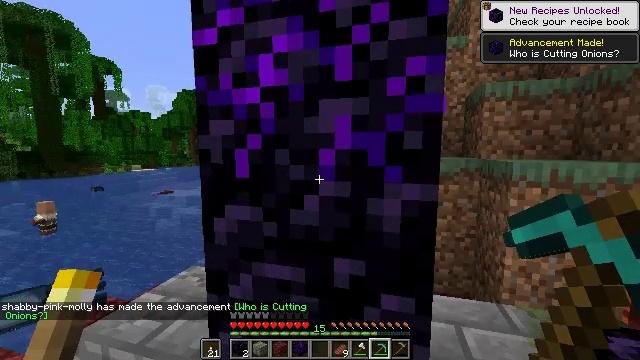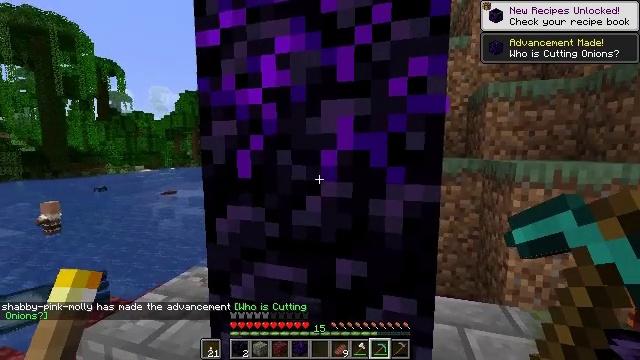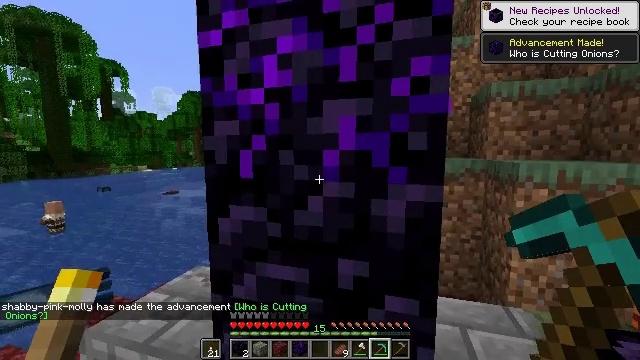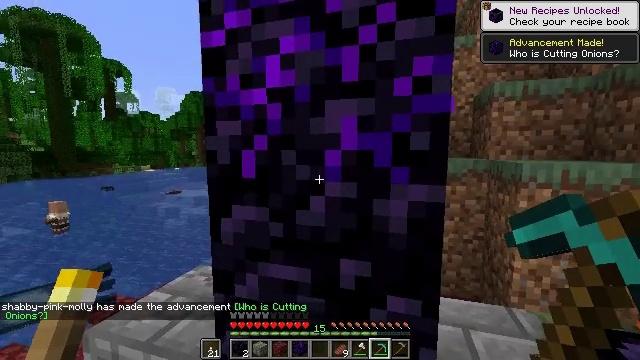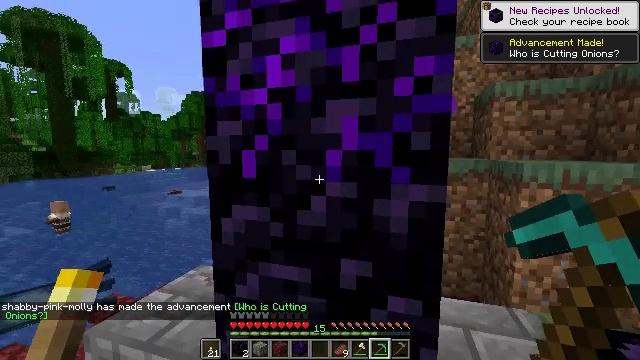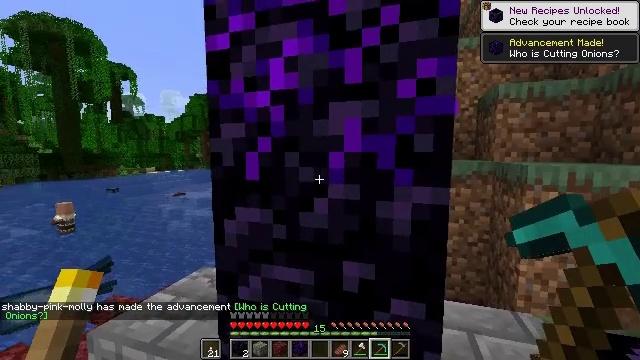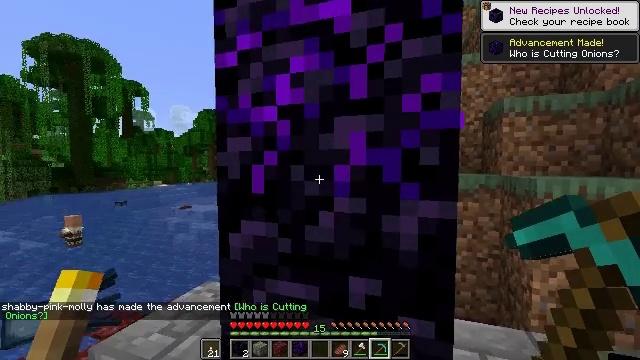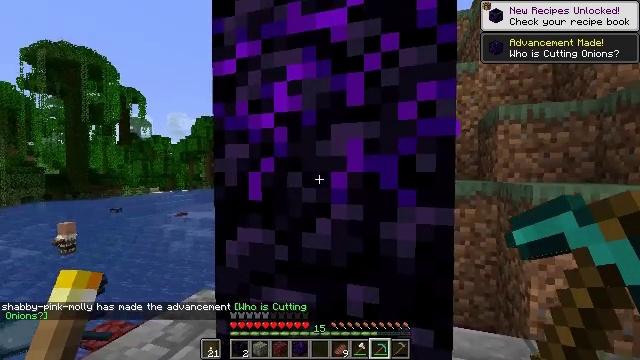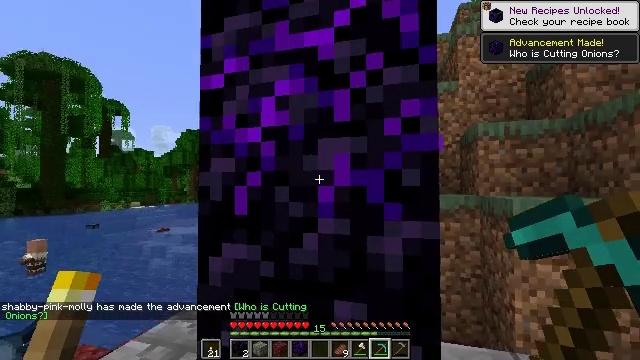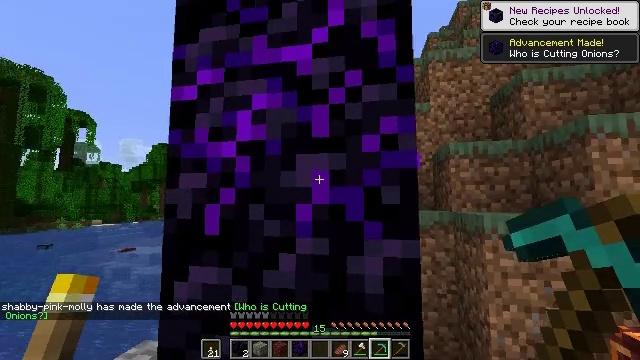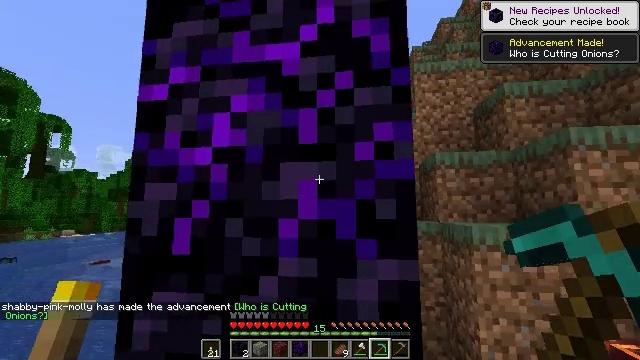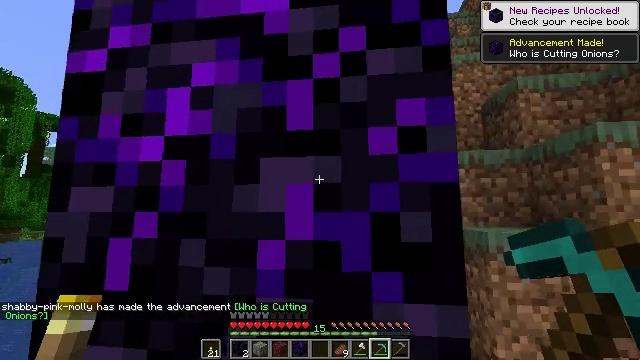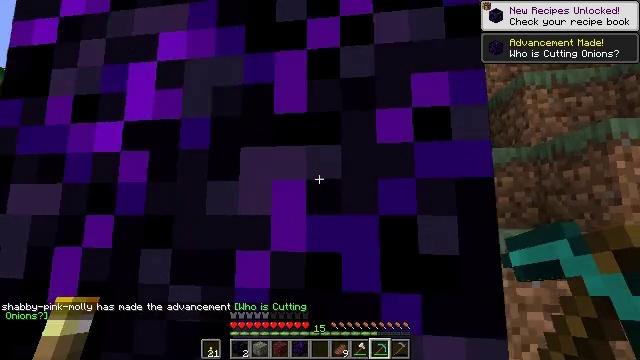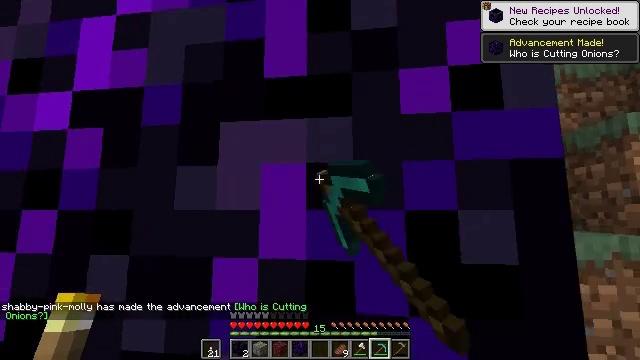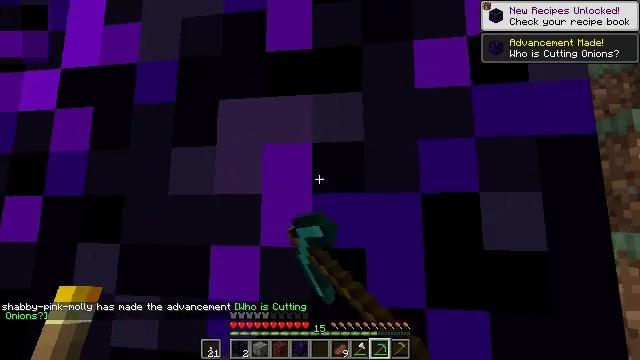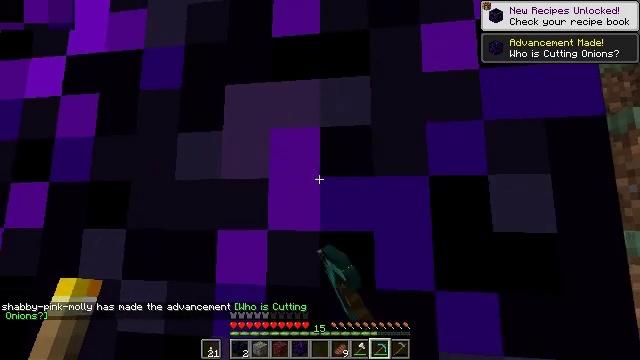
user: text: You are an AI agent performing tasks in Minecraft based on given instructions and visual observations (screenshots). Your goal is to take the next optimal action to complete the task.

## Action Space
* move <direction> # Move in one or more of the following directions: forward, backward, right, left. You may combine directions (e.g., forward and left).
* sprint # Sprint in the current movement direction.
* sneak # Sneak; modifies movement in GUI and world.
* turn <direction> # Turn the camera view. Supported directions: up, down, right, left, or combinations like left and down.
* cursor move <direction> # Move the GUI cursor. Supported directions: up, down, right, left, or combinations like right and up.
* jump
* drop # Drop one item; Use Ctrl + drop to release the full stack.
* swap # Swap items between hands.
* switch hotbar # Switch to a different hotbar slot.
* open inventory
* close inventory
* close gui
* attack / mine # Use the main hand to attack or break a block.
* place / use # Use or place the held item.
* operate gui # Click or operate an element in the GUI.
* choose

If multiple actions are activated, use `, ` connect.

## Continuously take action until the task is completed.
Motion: motion action
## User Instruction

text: Use a pickaxe to gather crying obsidian.
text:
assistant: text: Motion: no_op
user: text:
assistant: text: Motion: no_op
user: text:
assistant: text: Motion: no_op
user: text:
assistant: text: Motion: no_op
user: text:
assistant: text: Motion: no_op
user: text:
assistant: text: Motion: turn left and up
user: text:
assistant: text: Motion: turn up
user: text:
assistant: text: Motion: turn right and up
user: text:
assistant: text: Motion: move forward, turn right and up
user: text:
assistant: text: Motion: move forward, turn right and up
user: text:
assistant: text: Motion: move forward
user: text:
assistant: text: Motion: move forward, attack / mine
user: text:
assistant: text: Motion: attack / mine
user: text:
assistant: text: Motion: attack / mine
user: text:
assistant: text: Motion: attack / mine
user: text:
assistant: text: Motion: attack / mine
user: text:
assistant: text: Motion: attack / mine
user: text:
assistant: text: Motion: attack / mine
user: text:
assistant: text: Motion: attack / mine
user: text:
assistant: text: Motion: attack / mine
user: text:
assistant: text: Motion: attack / mine
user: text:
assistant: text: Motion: attack / mine
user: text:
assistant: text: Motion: attack / mine
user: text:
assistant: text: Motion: attack / mine
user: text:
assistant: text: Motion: attack / mine
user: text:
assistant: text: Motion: attack / mine
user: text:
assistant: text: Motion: attack / mine
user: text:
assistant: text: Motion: attack / mine
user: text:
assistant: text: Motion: attack / mine
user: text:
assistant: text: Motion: attack / mine